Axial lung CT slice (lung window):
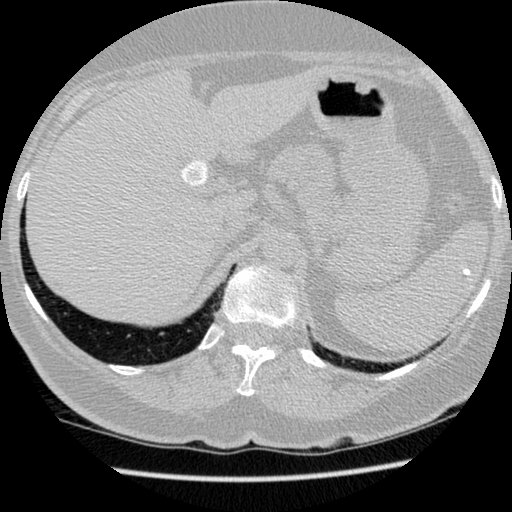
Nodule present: no